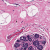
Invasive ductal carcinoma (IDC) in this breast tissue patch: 0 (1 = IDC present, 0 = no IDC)